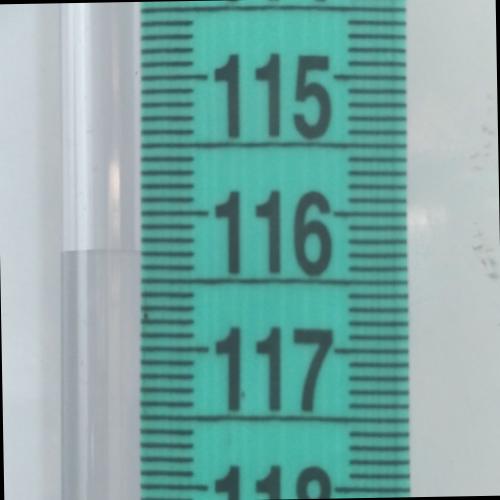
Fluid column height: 116.3 cm